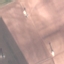
Land use / land cover class: AnnualCrop